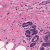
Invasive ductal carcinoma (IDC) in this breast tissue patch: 0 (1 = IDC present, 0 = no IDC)